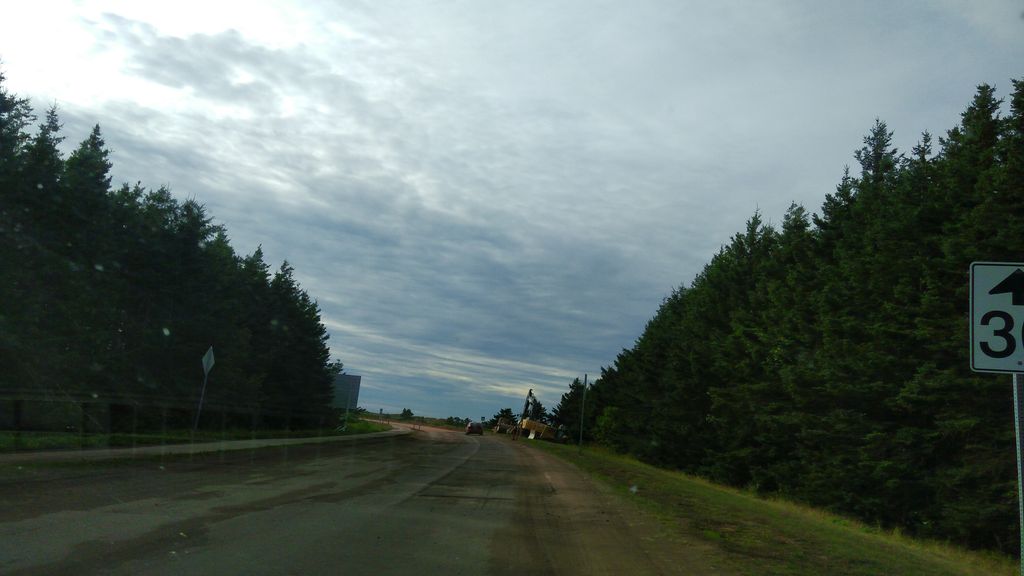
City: charlottetown